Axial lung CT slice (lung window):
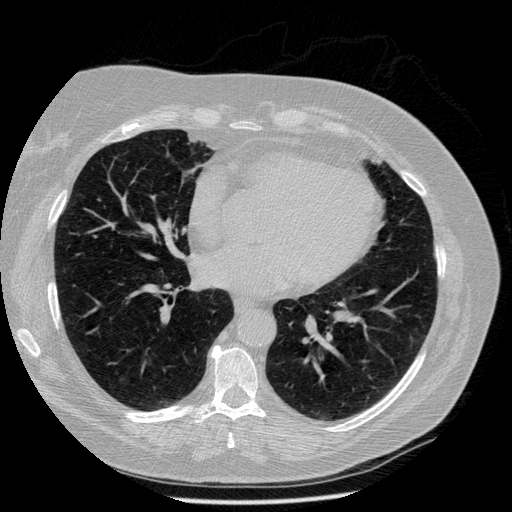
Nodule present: no